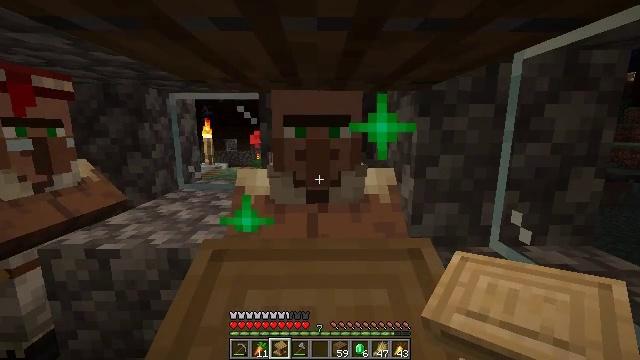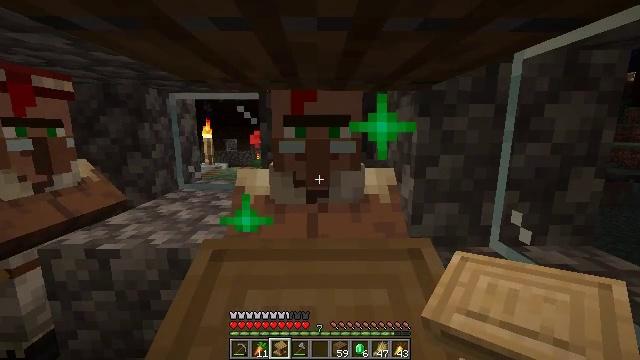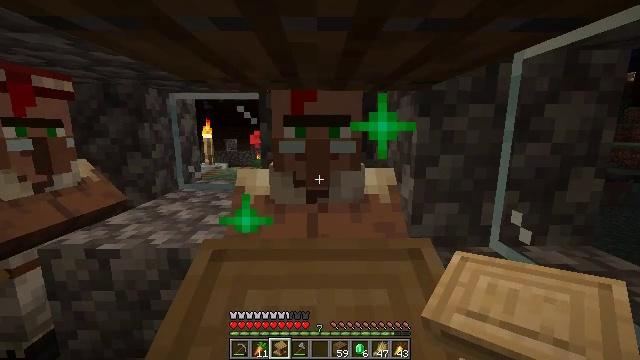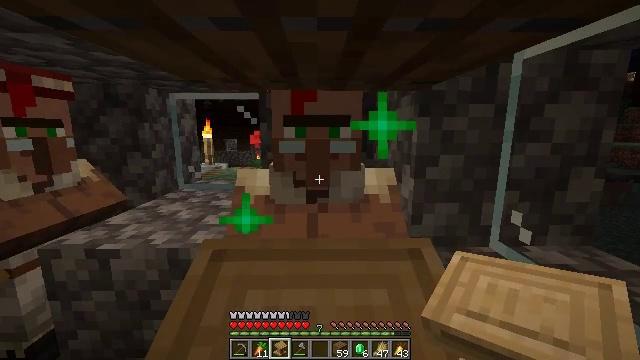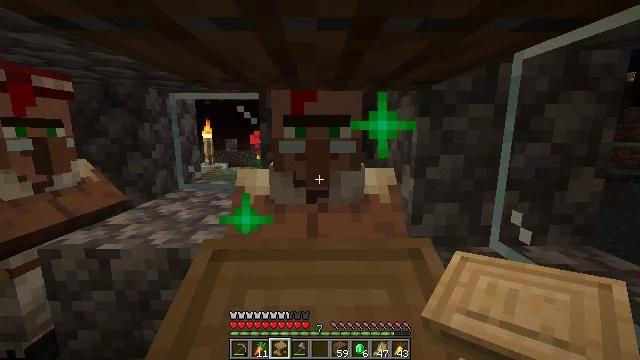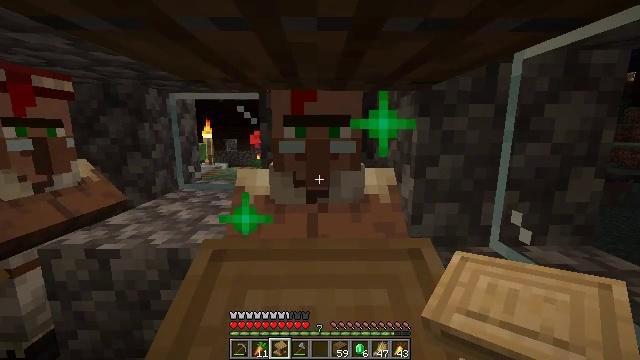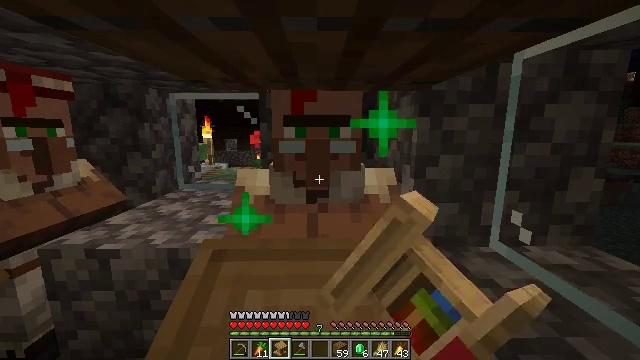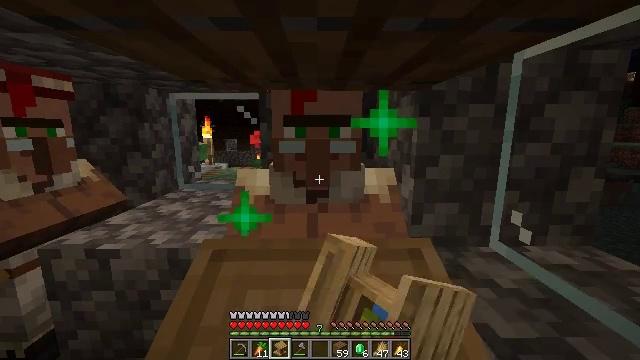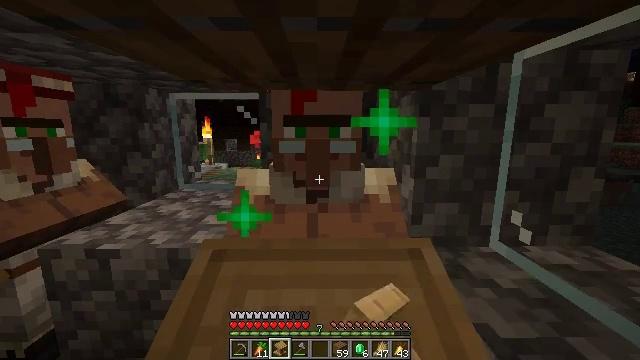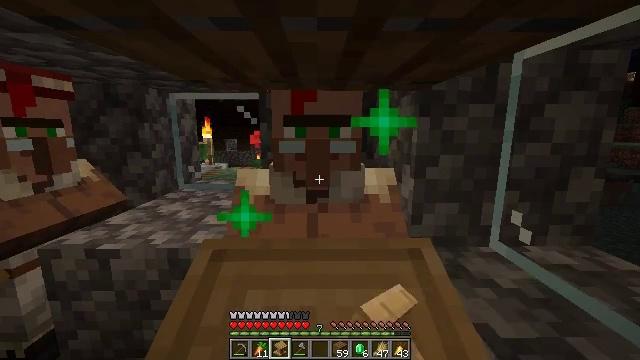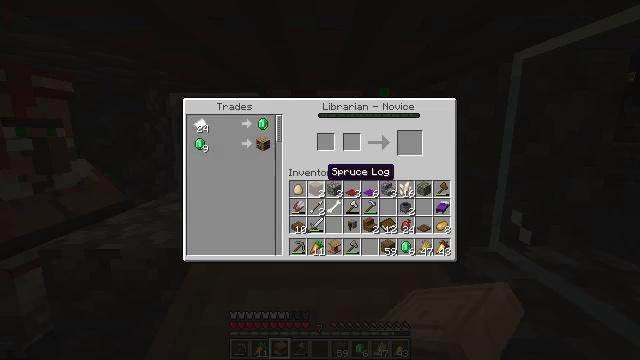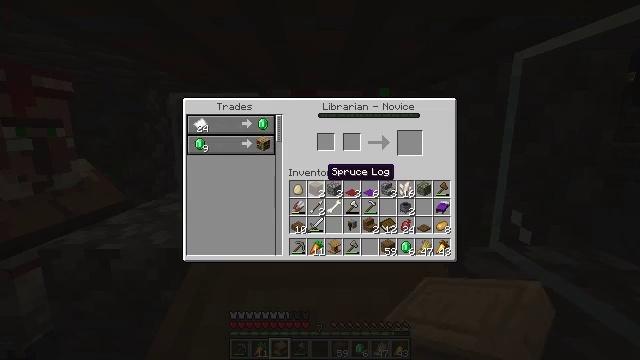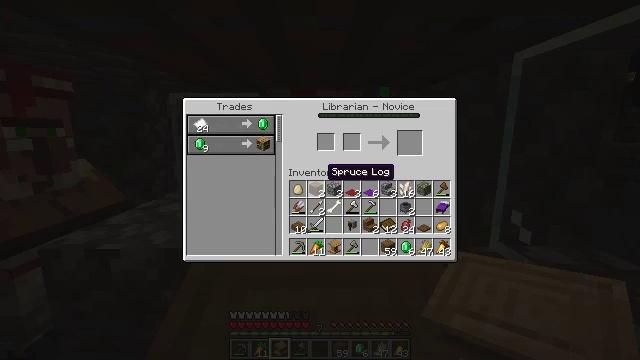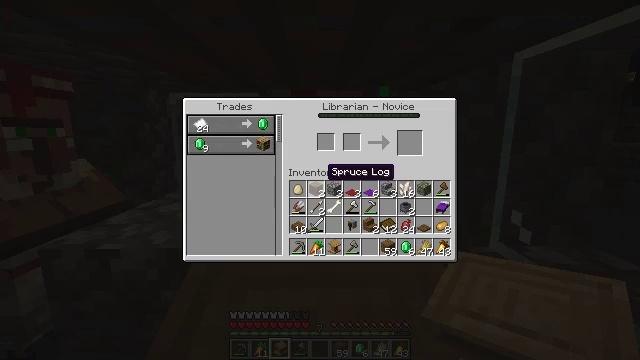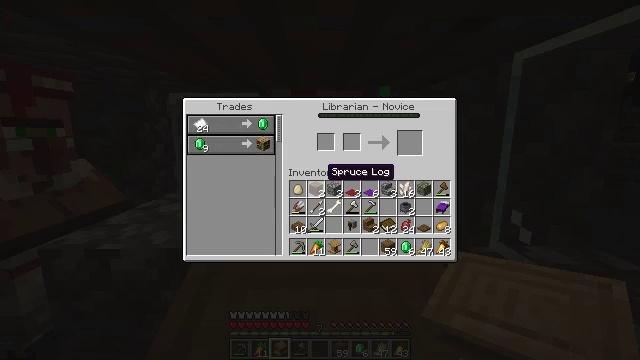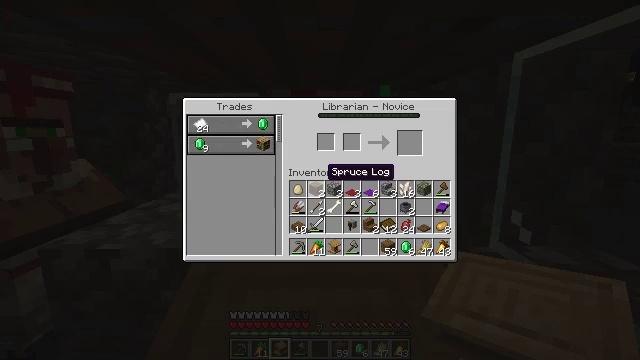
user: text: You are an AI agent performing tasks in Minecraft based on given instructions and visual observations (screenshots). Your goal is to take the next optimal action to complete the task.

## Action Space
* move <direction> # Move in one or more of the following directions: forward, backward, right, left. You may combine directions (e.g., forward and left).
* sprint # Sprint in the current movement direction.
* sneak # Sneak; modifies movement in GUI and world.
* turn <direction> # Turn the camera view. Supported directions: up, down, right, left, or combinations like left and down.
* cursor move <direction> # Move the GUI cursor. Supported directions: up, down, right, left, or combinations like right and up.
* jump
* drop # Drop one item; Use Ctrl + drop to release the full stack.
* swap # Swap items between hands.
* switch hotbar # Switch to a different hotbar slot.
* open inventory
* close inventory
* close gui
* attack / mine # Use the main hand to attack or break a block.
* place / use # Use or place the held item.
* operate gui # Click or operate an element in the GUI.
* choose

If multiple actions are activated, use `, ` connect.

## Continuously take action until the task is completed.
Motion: motion action
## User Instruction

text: Break the lectern to relocate it.
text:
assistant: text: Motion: no_op
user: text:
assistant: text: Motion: no_op
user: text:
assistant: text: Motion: no_op
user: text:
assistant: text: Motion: no_op
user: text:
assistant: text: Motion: use / place
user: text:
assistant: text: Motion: use / place
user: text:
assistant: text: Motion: use / place
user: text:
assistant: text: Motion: no_op
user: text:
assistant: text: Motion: no_op
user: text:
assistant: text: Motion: no_op
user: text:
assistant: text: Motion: no_op
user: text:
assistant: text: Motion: no_op
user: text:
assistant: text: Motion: no_op
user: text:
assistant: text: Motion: no_op
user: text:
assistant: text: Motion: no_op
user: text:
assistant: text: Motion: turn left and up
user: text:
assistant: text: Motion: turn left and up
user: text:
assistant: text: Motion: turn left and up
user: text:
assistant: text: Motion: no_op
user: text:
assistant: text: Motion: no_op
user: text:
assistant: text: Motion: no_op
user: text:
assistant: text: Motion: no_op
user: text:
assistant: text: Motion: no_op
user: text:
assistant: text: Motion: no_op
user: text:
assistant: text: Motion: no_op
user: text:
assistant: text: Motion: no_op
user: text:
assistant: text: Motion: no_op
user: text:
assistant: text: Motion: no_op
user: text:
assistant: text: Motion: no_op
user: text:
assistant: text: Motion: no_op